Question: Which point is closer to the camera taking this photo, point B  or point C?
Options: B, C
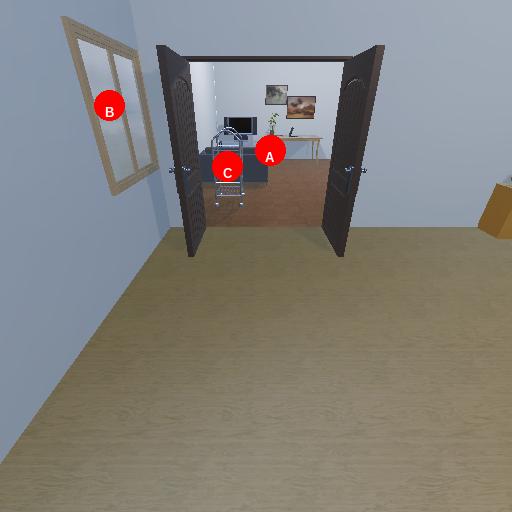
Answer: B